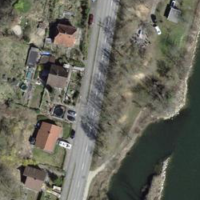
EUNIS habitat code: 54
Species observed at this site:
Tachybaptus ruficollis
Numenius arquata
Corvus corone
Podiceps cristatus
Fulica atra
Anas crecca
Alcedo atthis
Dendrocopos major
Aegithalos caudatus
Buteo buteo
Chroicocephalus ridibundus
Platalea leucorodia
Cygnus olor
Gallinula chloropus
Ardea alba
Erithacus rubecula
Pica pica
Sitta europaea
Picus viridis
Corvus corax
Tringa ochropus
Cyanistes caeruleus
Anas platyrhynchos
Sturnus vulgaris
Troglodytes troglodytes
Aythya ferina
Chloris chloris
Aythya fuligula
Fringilla coelebs
Tadorna tadorna
Coloeus monedula
Passer montanus
Columba palumbus
Turdus merula
Phalacrocorax carbo
Spatula clypeata
Mareca strepera
Parus major
Mergus merganser
Anser anser
Cinclus cinclus
Motacilla alba